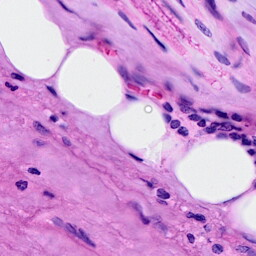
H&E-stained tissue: Breast